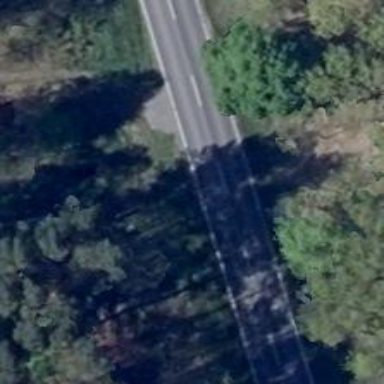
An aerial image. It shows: Secondary road crossing bridge.